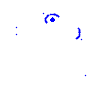
Particle: electron